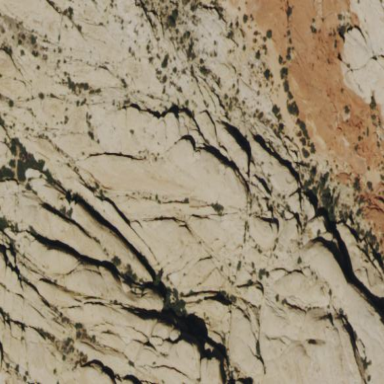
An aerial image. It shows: White cliff formed by nature.